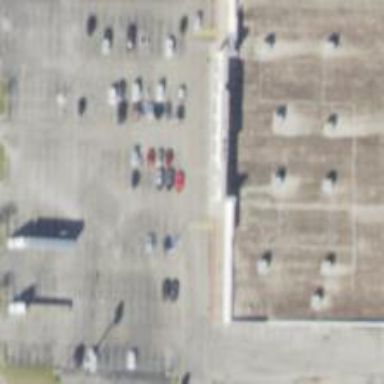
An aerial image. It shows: Parking space.